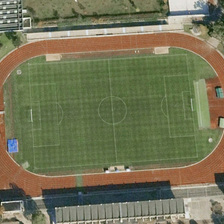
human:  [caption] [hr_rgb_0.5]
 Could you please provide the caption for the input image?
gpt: a playground with a football field in it is surrounded by several buildings and green trees .

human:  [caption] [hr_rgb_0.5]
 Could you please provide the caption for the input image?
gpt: a playground with a football field in it is surrounded by several buildings and green trees .

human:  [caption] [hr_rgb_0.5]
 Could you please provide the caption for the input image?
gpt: a playground with a football field in it is surrounded by several buildings and green trees .

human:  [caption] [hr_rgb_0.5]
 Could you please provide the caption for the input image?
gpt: a playground with a football field in it is surrounded by several buildings and green trees .

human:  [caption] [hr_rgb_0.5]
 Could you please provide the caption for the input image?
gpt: a playground with a football field in it is surrounded by several buildings and green trees .